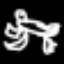
Label: frog